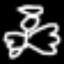
Label: angel